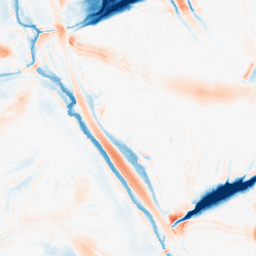
Category: morphological
Decomposition family: morphological
Decomposition parameters: operation: average
size: 20
Upsampling method: sinc_hamming
Upsampling parameters: scale: 2
kernel_size: 4
Upsampling scale: 2